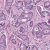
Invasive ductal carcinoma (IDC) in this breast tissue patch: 1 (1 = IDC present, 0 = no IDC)